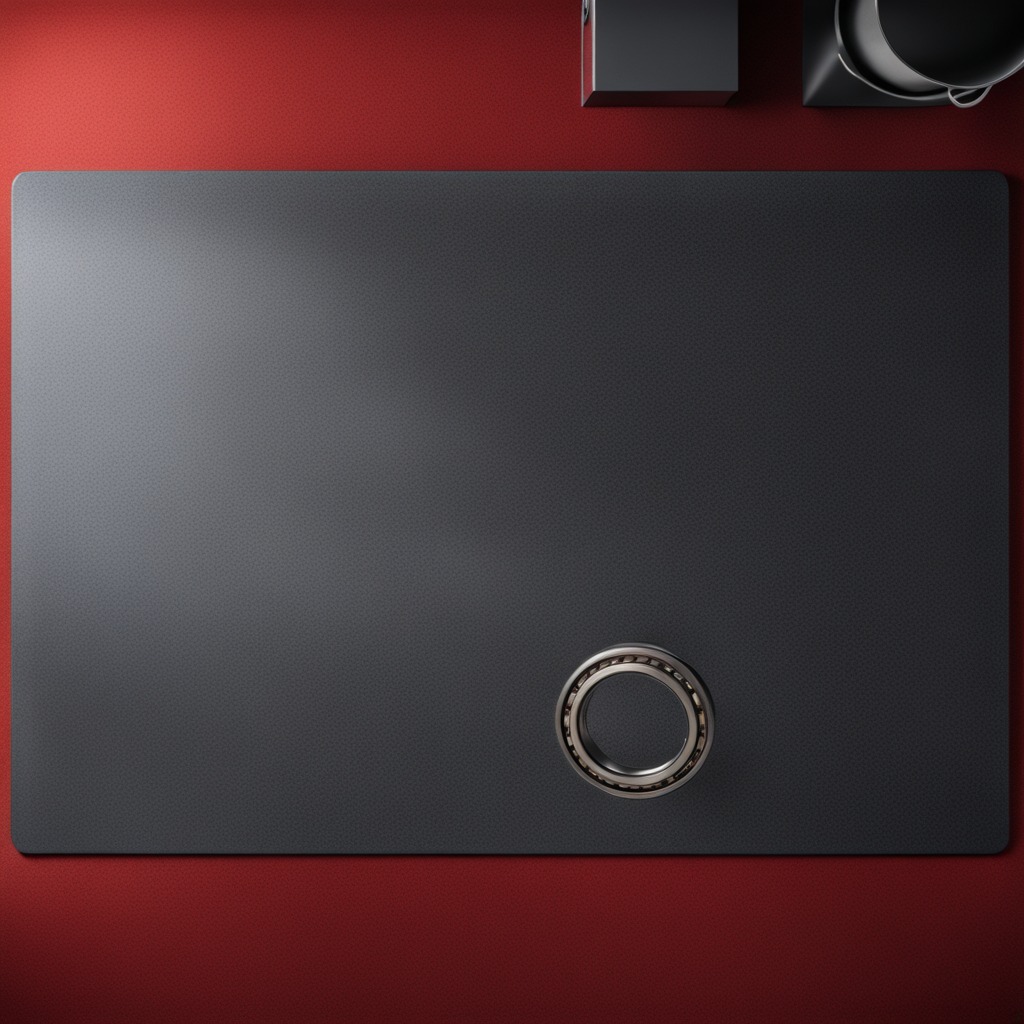
A metal ball bearing lies on the clean granite tabletop covered with a red rubber mat inside a workshop under bright overhead lighting crisp shadows high clarity worn but beneath the mat